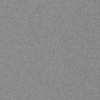
Label: dusty